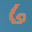
Label: 6